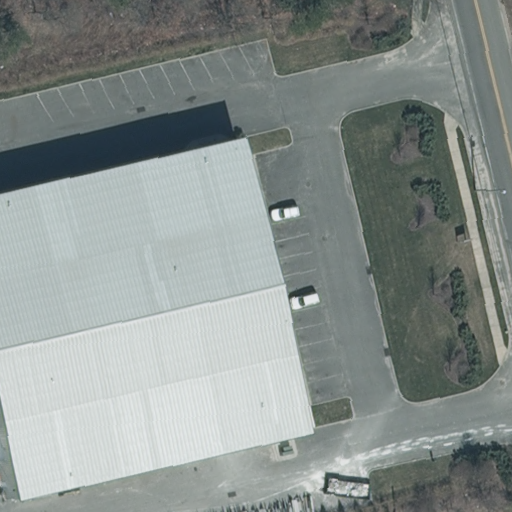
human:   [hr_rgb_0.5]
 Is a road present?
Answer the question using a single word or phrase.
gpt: yes

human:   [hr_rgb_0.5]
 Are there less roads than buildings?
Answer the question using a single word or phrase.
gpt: no

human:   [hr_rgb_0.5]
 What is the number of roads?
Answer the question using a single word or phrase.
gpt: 1

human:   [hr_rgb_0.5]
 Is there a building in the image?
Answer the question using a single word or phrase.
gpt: yes

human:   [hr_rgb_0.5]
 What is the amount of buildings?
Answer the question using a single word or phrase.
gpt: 1

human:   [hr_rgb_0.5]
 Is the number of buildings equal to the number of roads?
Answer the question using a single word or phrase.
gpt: yes

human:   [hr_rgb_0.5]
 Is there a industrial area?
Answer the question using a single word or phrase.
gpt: yes

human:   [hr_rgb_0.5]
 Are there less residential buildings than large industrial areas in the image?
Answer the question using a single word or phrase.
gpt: yes

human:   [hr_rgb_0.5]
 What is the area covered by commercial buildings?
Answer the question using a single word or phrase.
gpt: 3409m2

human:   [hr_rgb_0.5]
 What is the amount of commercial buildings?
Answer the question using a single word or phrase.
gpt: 1

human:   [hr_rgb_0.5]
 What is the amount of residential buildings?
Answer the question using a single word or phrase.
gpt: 0

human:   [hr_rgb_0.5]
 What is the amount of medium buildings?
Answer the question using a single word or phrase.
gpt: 0

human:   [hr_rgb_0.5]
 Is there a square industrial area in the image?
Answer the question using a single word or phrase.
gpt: no

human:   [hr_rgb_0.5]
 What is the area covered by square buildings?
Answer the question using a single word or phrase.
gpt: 0m2

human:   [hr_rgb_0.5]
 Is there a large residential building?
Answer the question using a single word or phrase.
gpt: no

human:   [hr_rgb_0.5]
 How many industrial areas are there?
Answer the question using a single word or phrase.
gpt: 1

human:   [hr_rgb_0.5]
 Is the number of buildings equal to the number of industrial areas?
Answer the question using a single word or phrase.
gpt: yes

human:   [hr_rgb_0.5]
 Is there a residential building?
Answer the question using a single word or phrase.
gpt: no

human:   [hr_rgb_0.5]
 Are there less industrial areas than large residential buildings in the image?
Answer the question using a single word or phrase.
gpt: no

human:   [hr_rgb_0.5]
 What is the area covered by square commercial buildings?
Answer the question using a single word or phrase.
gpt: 0m2

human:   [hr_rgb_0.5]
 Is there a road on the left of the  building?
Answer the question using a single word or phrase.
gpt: no

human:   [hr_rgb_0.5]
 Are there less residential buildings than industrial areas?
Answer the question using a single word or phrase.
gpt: yes

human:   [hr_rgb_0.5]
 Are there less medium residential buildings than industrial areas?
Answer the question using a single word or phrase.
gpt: yes

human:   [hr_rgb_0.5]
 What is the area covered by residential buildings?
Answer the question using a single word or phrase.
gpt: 0m2

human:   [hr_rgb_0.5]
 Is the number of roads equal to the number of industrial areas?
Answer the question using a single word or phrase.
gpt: yes

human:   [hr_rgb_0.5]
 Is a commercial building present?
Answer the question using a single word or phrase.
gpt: yes

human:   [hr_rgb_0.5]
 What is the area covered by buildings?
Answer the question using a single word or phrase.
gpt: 3409m2

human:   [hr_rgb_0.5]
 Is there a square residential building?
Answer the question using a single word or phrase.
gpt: no

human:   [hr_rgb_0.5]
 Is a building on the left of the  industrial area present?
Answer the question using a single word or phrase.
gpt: no

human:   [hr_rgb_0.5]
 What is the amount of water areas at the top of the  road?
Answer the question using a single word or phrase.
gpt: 0

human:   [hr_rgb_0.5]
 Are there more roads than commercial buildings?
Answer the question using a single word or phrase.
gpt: no

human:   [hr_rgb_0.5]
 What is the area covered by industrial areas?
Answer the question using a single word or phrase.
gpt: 10435m2

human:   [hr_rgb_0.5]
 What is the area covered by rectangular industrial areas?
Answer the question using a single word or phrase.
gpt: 10435m2

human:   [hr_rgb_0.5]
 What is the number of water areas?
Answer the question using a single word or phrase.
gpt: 0

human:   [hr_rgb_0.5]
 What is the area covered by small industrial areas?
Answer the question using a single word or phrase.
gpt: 0m2

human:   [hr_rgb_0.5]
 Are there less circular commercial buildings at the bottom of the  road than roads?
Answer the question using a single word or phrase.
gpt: yes

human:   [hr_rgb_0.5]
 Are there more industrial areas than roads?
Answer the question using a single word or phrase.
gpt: no

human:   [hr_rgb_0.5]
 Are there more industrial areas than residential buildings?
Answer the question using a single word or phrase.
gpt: yes

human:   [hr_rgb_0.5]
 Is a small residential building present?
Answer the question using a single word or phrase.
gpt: no

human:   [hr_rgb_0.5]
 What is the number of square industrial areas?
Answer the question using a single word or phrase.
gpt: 0

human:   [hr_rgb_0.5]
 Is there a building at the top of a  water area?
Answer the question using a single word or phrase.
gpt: no

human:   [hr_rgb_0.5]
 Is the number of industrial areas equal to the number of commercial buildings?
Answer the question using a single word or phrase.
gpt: yes

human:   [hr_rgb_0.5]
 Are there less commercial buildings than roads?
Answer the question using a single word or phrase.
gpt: no

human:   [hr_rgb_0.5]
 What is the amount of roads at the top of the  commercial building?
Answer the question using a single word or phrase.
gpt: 1

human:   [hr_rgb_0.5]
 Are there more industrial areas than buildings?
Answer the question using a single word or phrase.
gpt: no

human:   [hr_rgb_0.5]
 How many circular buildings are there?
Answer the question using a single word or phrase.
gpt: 0

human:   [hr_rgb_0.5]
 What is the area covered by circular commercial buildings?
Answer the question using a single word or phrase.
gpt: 0m2

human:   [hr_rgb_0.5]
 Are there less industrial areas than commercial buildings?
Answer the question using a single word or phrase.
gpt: no

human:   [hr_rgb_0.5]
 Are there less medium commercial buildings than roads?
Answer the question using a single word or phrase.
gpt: yes

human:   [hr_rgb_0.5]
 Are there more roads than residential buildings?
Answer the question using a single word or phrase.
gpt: yes

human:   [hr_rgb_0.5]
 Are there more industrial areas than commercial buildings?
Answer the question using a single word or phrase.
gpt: no

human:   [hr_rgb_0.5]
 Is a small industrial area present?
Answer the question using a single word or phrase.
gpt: no

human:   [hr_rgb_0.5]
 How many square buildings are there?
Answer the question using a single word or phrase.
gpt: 0

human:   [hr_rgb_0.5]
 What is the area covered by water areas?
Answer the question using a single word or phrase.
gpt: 0m2

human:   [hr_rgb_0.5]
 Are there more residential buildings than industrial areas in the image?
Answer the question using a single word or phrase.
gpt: no

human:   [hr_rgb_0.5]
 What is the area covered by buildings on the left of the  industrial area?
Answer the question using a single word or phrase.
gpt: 0m2

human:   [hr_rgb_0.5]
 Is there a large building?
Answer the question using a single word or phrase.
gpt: yes

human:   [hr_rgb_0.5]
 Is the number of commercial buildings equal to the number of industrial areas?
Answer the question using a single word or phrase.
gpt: yes

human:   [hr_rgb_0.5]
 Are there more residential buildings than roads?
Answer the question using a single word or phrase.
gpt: no

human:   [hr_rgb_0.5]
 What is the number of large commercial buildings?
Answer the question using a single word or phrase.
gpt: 1

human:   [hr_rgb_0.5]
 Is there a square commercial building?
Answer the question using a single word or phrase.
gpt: no

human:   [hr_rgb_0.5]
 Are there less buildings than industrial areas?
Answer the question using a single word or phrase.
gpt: no

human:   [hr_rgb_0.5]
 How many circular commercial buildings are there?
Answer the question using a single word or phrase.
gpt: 0

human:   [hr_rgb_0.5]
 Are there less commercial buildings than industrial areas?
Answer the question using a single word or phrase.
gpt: no